Question: I am making get request to API endpoint using NodeJS and mongodb.
In app.js:
'''
app.get('/api/matches', (req, res) =>{
//console.log('Get matches..');
matches.find({}).then(eachOne => {
res.json(eachOne);
});
});
'''
Above code gives JSON response see below:

Now I want to get JSON response of a particular match using 'app.get()' method but whenever I use below code it always returns JSON data of 'id:1' for different URL's like 'http://localhost:5000/api/matches/3' or 'http://localhost:5000/api/matches/6'
'''
app.get('/api/matches/:match_id', (req, res) =>{
let match = req.params.id;
matches.findOne({match_id: match}).then(m =>{
res.json(m);
});
});
'''
Above two URL'S give same JSON data but they should give different JSON data.
'''
{
"_id": "5a63051735aaddd30d1d89cc",
"id": 1,
"season": 2008,
"city": "Bangalore",
"team1": "Kolkata Knight Riders",
"team2": "Royal Challengers Bangalore",
"toss_winner": "Royal Challengers Bangalore",
"toss_decision": "field",
"result": "normal",
"dl_applied": 0,
"winner": "Kolkata Knight Riders",
"win_by_runs": 140,
"win_by_wickets": 0,
"player_of_match": "BB McCullum",
"venue": "M Chinnaswamy Stadium",
"umpire1": "Asad Rauf",
"umpire2": "RE Koertzen",
"umpire3": ""
}
'''
In matches.js <---Model
'''
const mongoose = require('mongoose');
let Schema = mongoose.Schema;
const matchSchema = new Schema({
match_id:{
type:Number,
required:true
},
season:{
type:Number,
required:true
},
city:{
type:String,
required:true
},
date:{
type:Number
},
team1:{
type:String,
required:true
},
team2:{
type:String,
required:true
},
toss_winner:{
type:String,
required:true
},
toss_decision:{
type:String,
required:true
},
dl_applied:{
type:Number
},
winner:{
type:String,
required:true
},
win_by_runs:{
type:Number,
required:true
},
win_by_wickets:{
type:Number,
required:true
},
player_of_match:{
type:String,
required:true
},
venue:{
type:String,
required:true
},
umpire1:{
type:String,
required:true
},
umpire2:{
type:String,
required:true
},
umpire3:{
type:String
}
});
const matches = mongoose.model('matches', matchSchema);
module.exports = matches;
'''
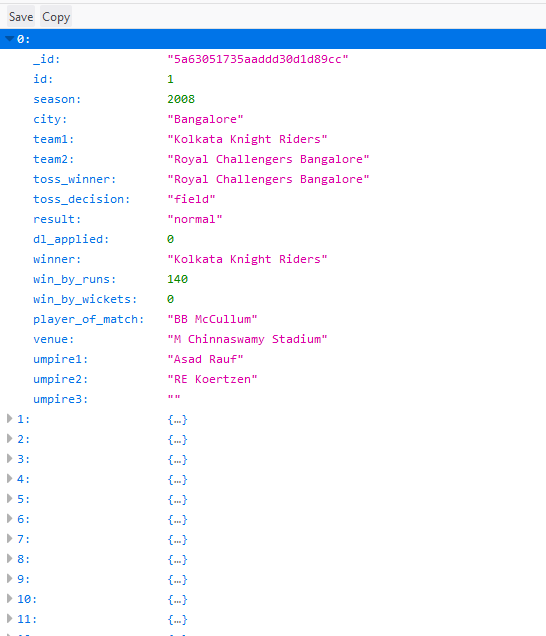
Answer: you can try this... gives only two fields city and team1
'''
app.get('/api/matches', (req, res) =>{
//console.log('Get matches..');
matches.find({},{ city: 1, team1: 1 }).then(eachOne => {
res.json(eachOne);
});
});
'''